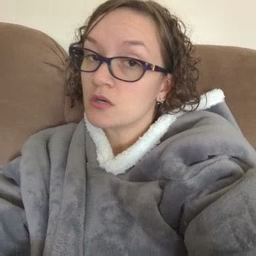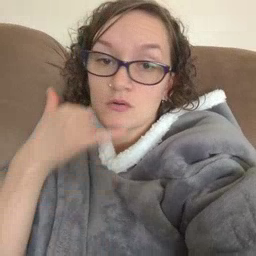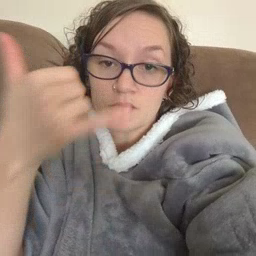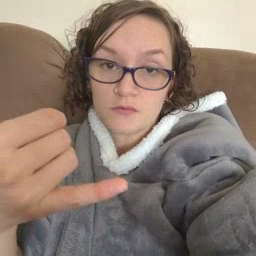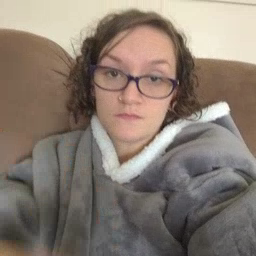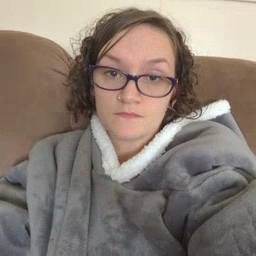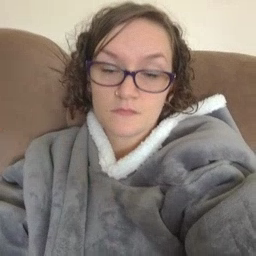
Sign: callonphone